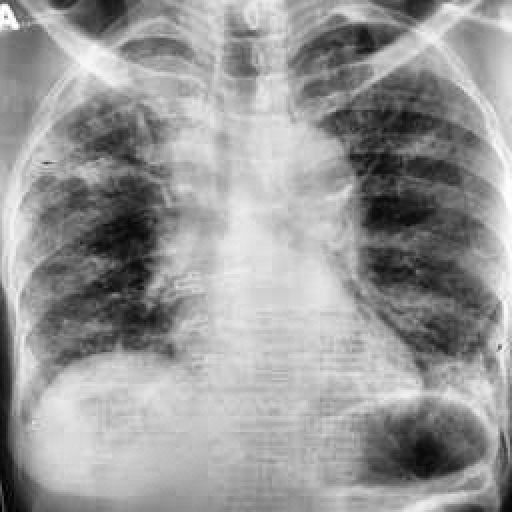
Finding: TUBERCULOSIS